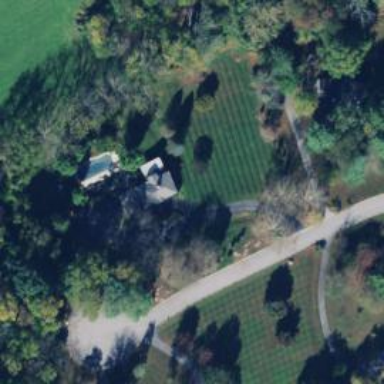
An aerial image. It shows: Driveway.